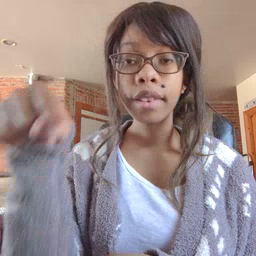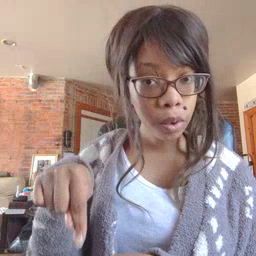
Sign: down